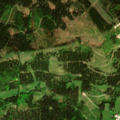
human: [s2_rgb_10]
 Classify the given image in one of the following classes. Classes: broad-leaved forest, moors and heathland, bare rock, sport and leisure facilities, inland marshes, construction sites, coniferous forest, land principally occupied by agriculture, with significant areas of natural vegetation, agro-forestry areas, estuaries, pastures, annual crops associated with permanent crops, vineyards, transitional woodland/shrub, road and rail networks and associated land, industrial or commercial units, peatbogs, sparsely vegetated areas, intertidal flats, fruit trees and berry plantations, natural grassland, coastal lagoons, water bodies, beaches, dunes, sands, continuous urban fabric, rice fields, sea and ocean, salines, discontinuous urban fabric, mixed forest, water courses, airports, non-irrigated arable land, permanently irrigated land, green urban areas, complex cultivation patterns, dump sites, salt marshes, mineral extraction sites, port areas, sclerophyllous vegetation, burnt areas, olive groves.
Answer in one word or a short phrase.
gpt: pastures, broad-leaved forest, coniferous forest, natural grassland